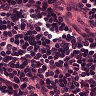
Metastatic tissue present: no